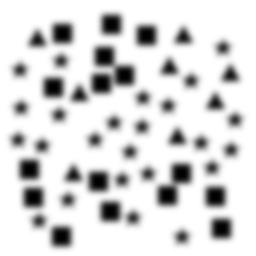
Squares: 16
Triangles: 8
Stars: 24
Total shapes: 48